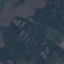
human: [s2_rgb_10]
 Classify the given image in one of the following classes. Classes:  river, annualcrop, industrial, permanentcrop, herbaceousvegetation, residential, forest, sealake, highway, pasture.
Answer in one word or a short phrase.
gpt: HerbaceousVegetation